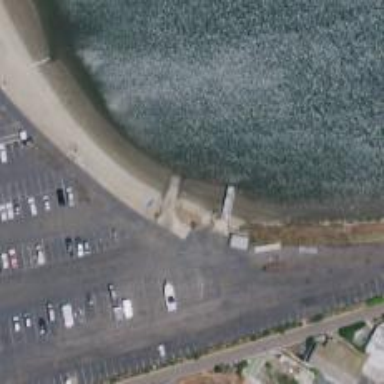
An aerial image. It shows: Slipway on leisure land.